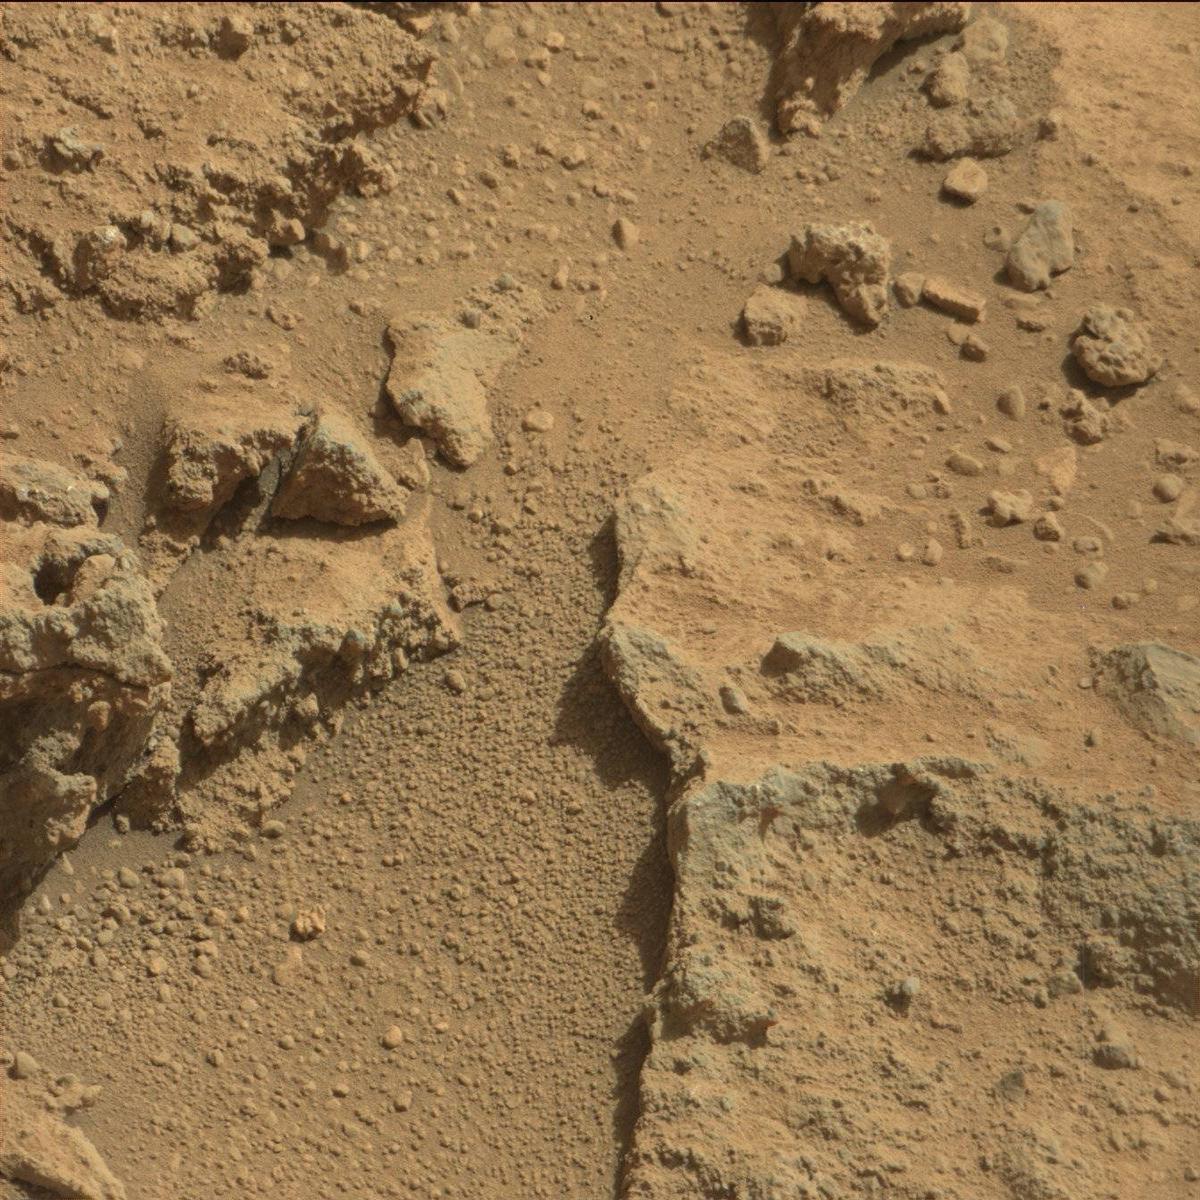
Terrain classes present: Bedrock, Rock, Sand / Soil